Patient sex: M
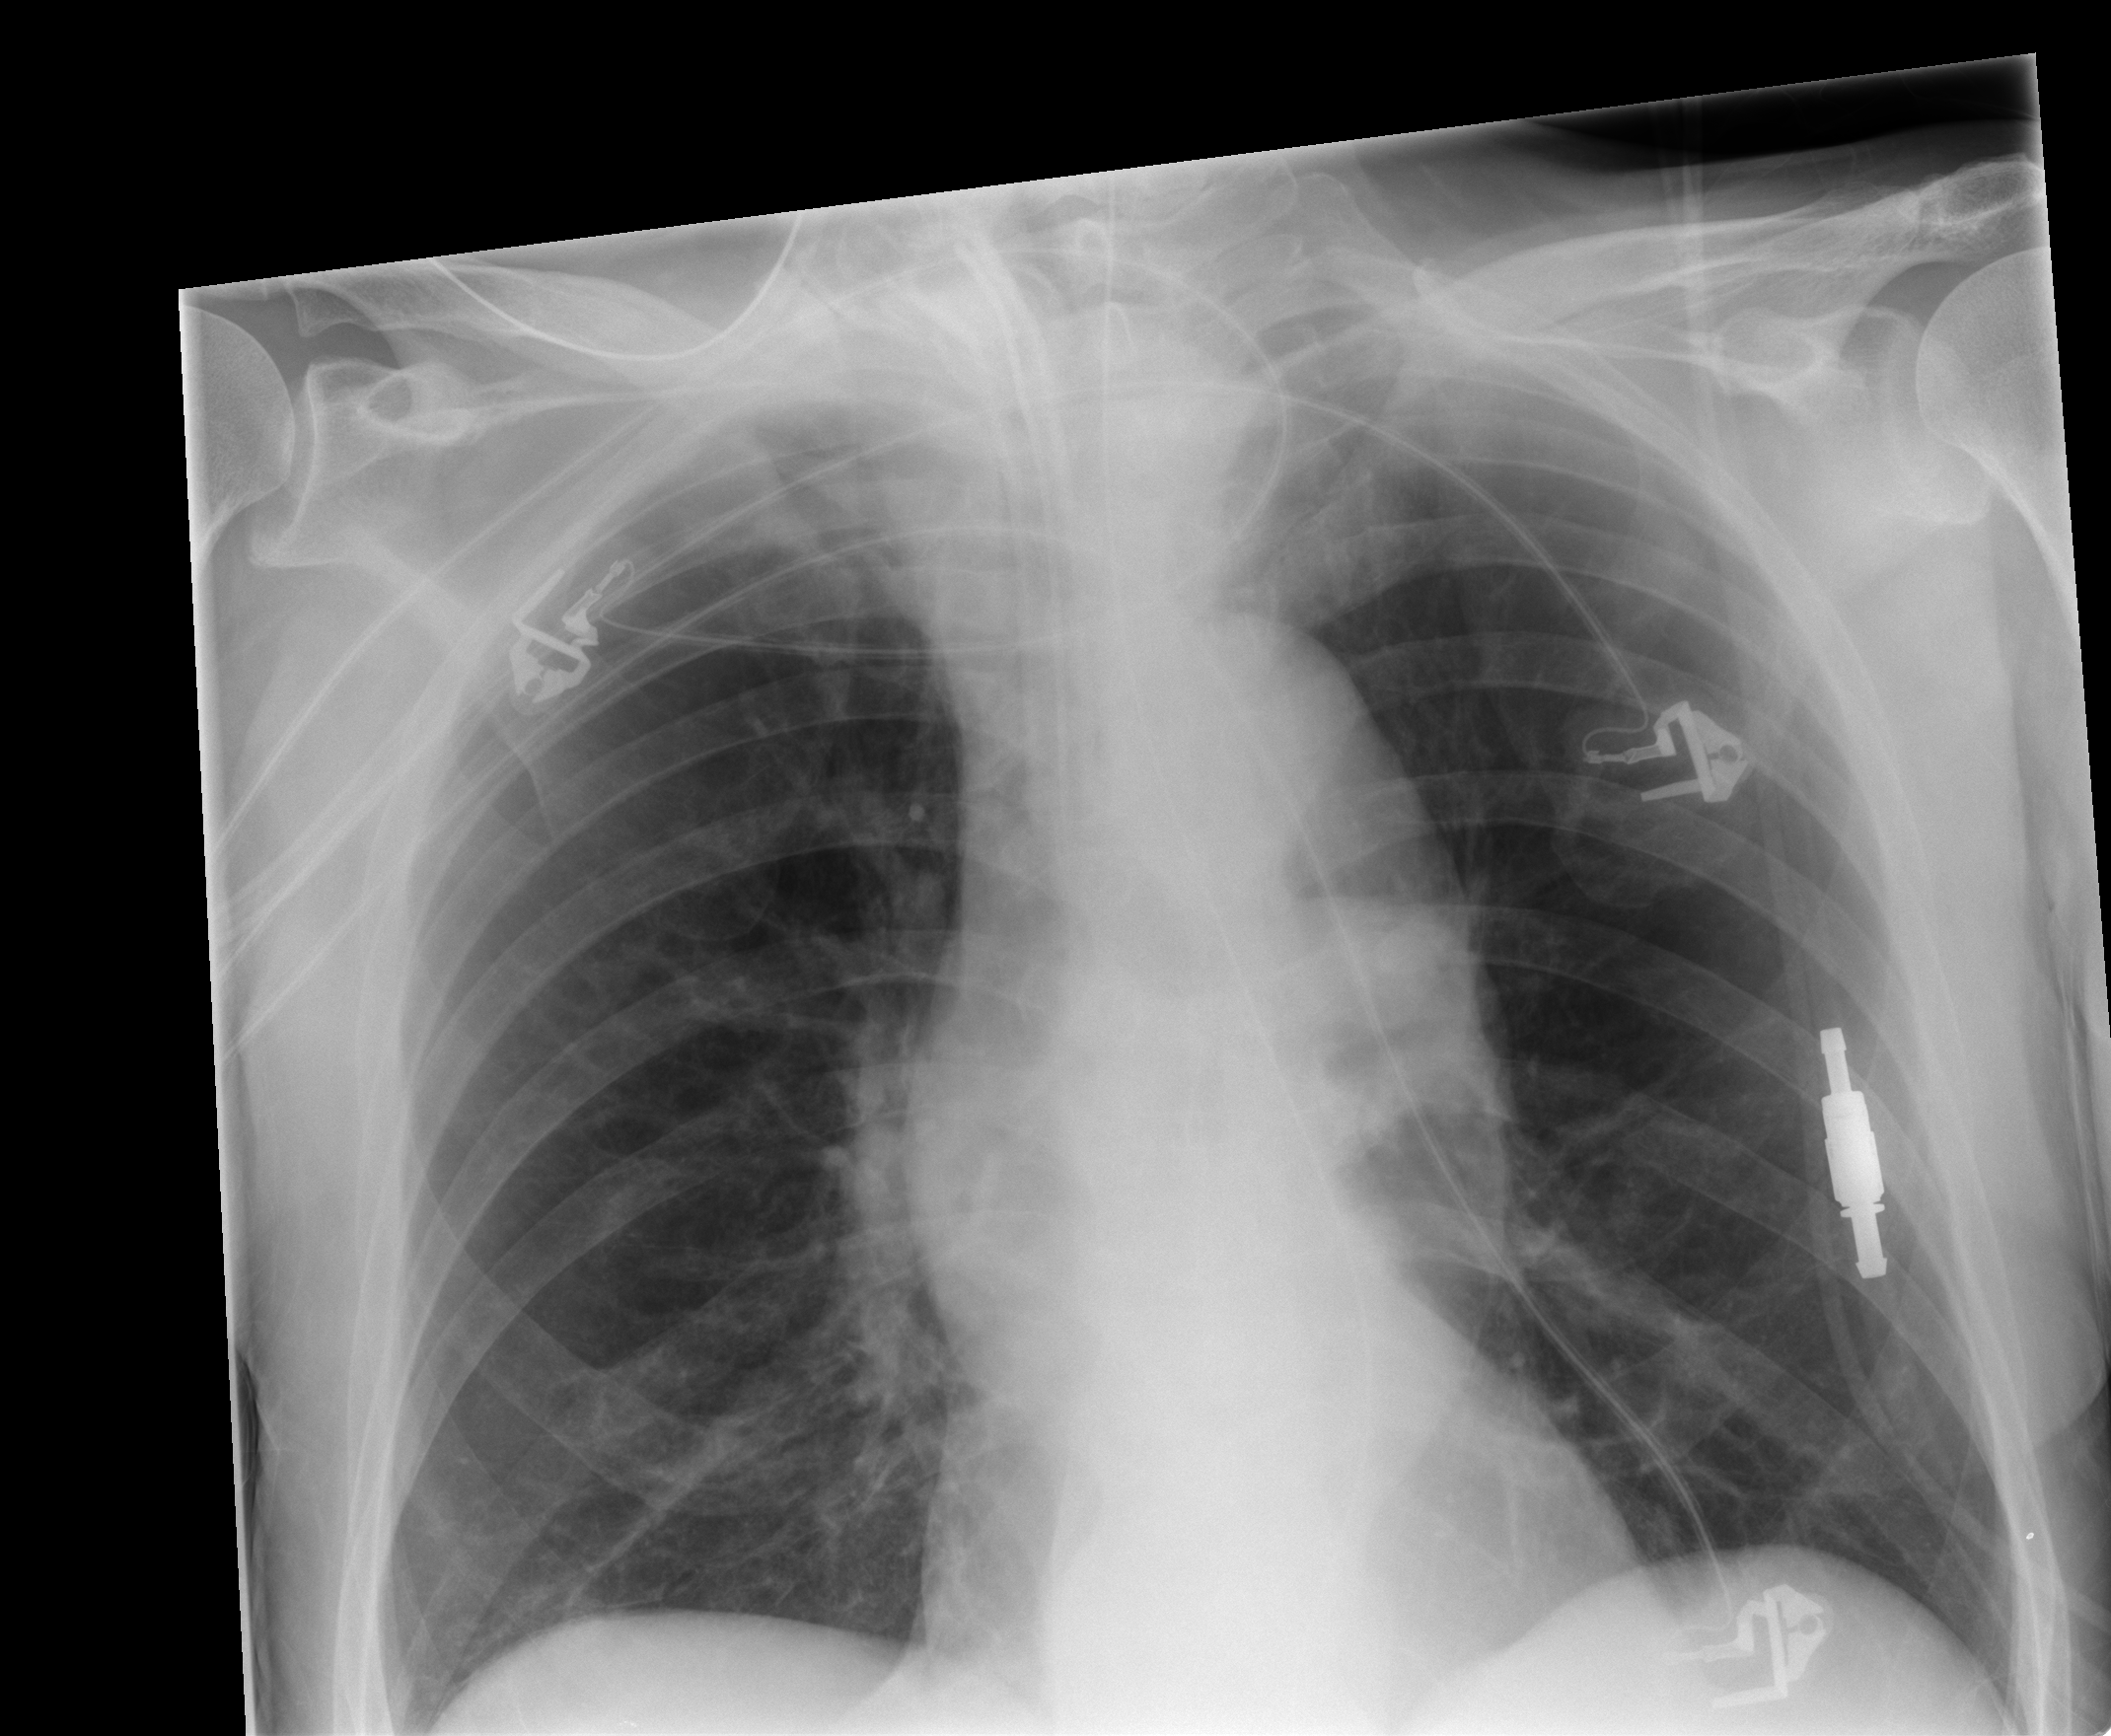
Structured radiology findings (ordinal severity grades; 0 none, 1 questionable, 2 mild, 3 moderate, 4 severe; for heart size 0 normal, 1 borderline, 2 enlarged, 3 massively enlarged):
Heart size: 0
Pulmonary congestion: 0
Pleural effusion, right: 0
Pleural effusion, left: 0
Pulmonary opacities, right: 0
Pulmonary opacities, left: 0
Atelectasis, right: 2
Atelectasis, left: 0